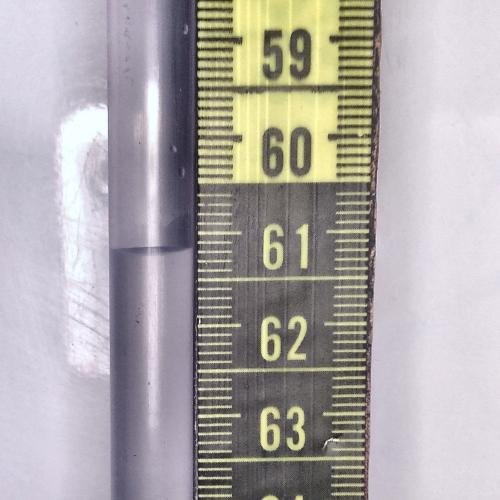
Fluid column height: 61.2 cm